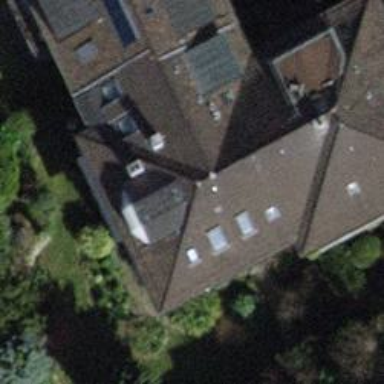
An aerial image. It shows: Building with pyramidal roof shape.